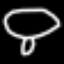
Label: mushroom